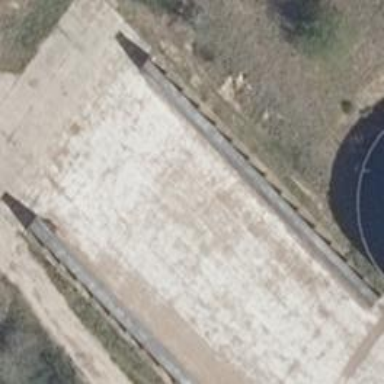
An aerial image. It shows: Bunker silo.